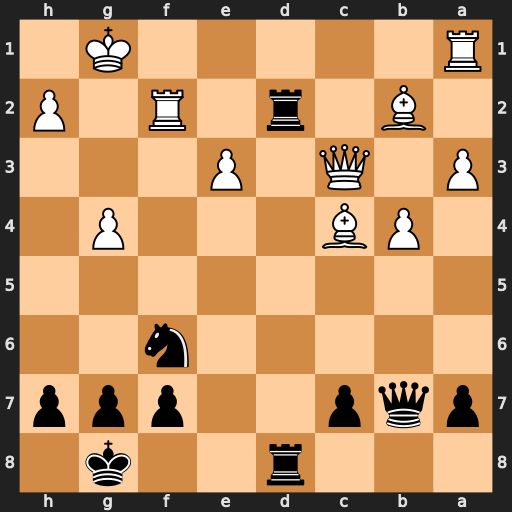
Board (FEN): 3r2k1/pqp2ppp/5n2/8/1PB3P1/P1Q1P3/1B1r1R1P/R5K1
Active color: b
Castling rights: -
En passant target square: -
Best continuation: Rxf2 Kxf2 Ne4+ Kg1 Nxc3